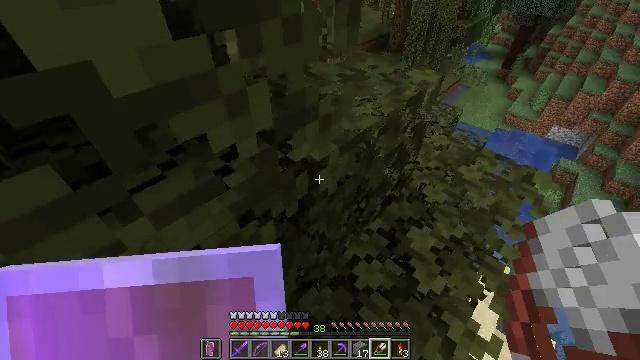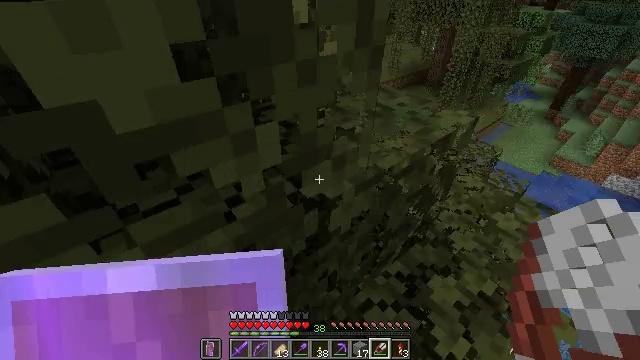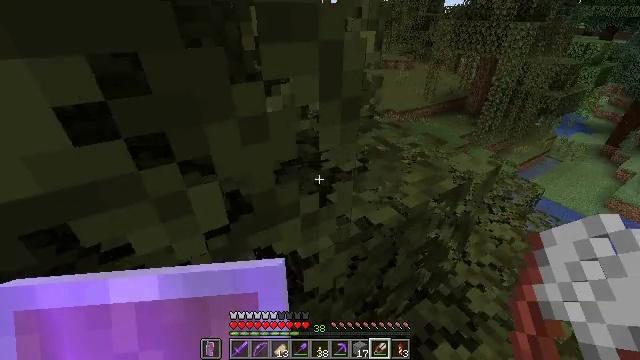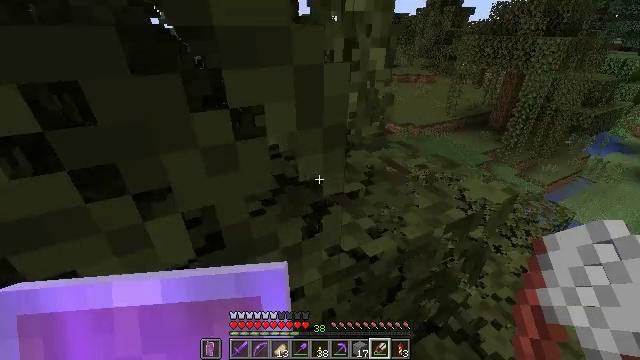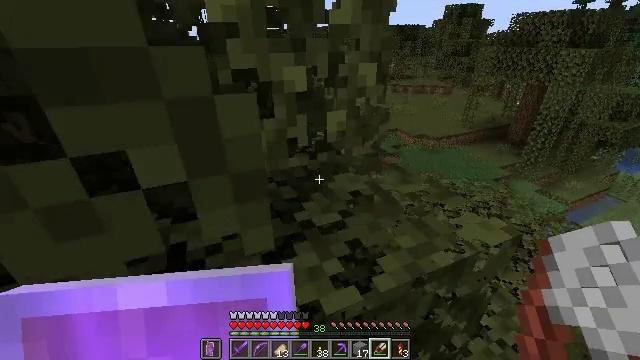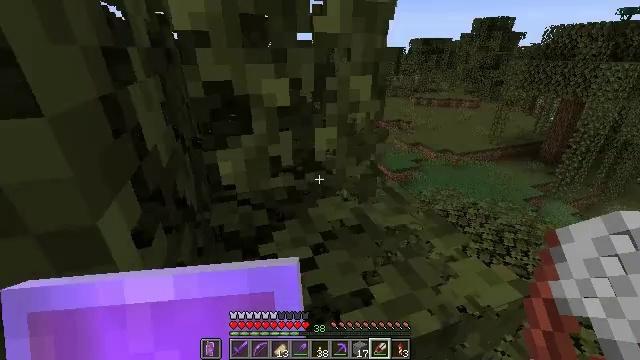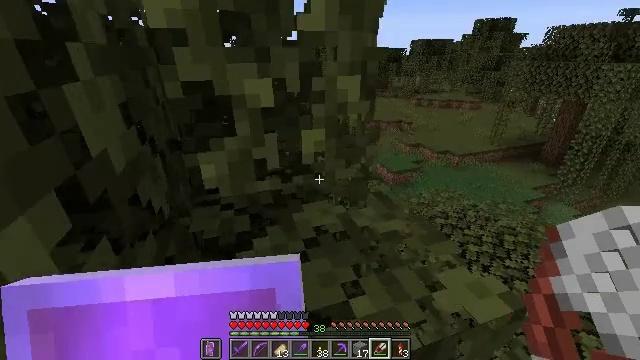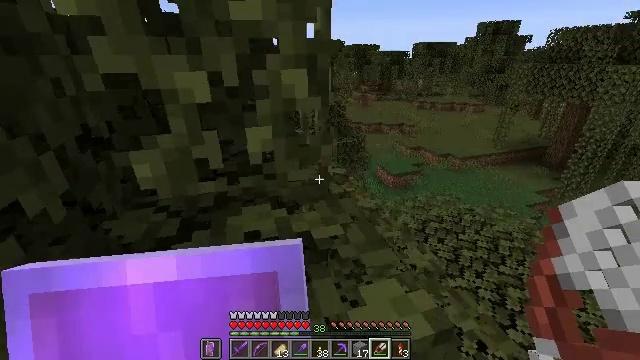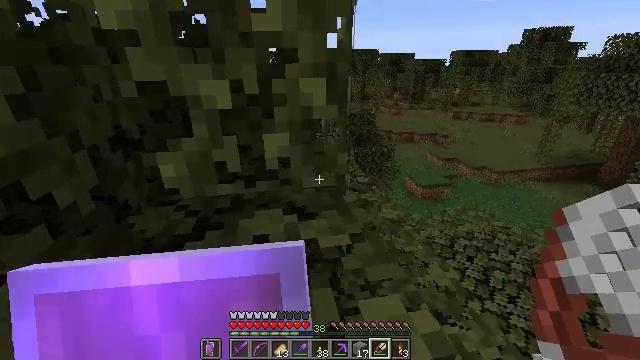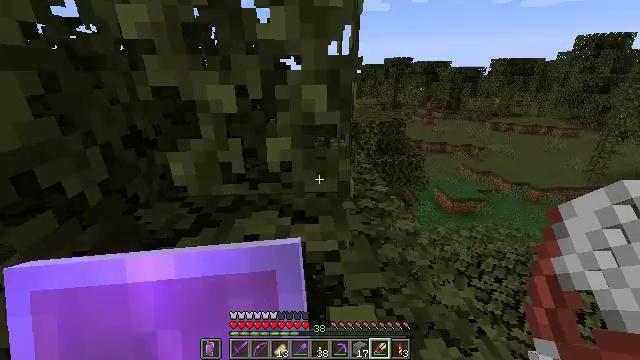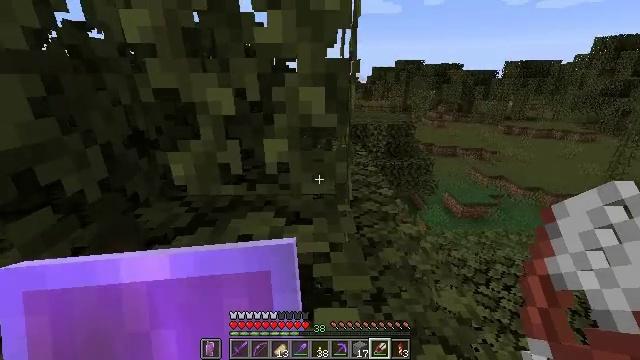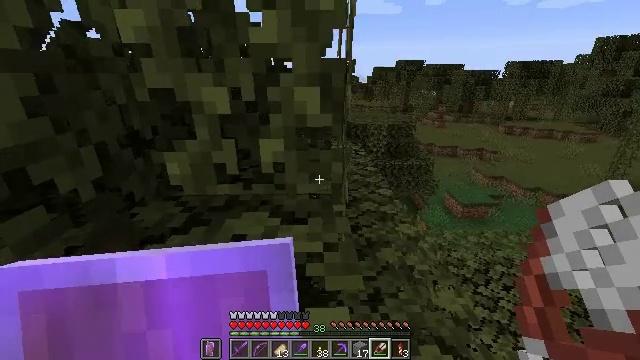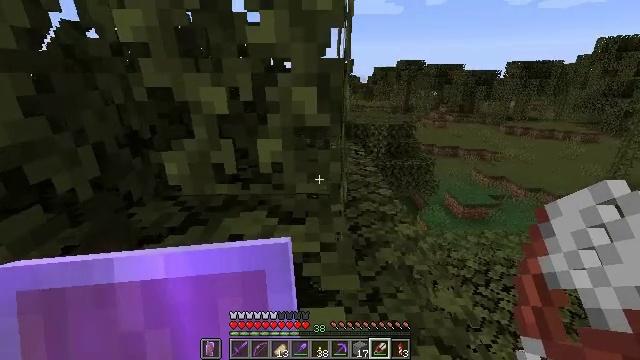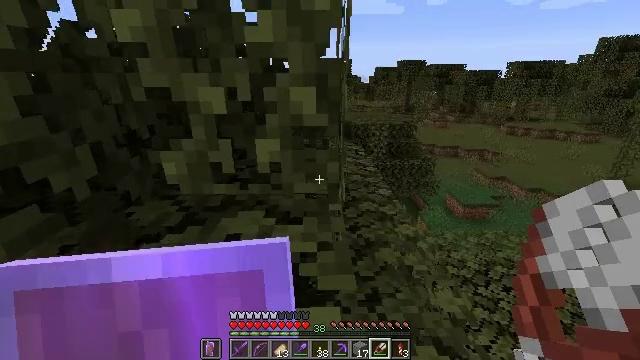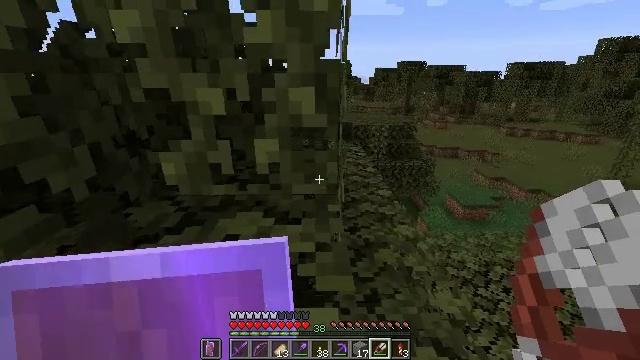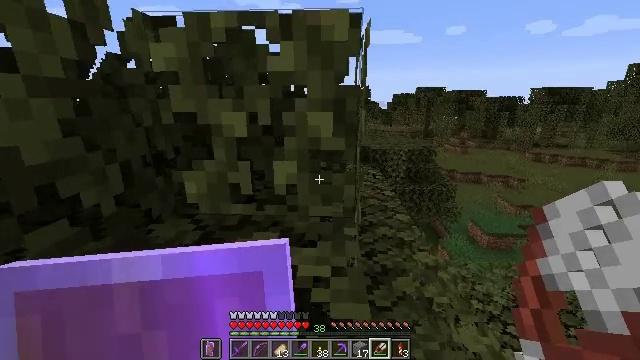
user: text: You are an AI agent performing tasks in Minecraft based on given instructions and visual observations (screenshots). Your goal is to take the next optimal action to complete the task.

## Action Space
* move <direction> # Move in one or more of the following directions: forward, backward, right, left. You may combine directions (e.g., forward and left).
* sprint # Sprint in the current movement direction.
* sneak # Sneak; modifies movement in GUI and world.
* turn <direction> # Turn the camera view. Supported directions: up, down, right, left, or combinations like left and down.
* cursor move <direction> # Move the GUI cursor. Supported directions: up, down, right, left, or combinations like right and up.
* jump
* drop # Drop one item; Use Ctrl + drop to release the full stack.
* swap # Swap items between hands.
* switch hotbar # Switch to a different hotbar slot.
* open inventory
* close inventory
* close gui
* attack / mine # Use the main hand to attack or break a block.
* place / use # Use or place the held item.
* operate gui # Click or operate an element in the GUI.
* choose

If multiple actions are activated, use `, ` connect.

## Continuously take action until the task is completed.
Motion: motion action
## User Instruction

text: Collect vines by mining them.
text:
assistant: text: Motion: move forward and move right, turn left and up
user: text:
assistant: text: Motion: move forward and move right, turn left and up
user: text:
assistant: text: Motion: move forward and move right, turn left and up
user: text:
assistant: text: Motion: move forward and move right, turn left and up
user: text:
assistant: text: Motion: move forward and move right, turn left and up
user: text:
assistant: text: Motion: move forward and move right
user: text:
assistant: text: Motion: move right
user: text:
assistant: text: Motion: turn left and up
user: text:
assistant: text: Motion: turn left and up
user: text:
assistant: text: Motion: turn left
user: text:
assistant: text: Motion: no_op
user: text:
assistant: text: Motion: no_op
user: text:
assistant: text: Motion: no_op
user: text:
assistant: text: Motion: no_op
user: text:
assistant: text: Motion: turn left and up
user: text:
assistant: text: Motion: turn left and up
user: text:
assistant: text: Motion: turn left and up
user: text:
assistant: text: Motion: no_op
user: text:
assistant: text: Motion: attack / mine
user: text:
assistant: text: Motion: attack / mine
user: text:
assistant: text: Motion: attack / mine
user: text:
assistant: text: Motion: attack / mine
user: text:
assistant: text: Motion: attack / mine
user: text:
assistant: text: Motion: attack / mine
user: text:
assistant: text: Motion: attack / mine
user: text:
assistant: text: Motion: attack / mine
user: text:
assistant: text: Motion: attack / mine
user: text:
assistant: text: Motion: no_op
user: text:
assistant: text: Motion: no_op
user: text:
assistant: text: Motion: no_op